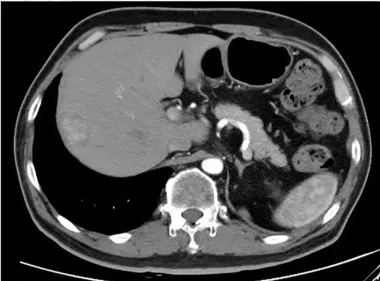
Treatment of rectosigmoid-junction SCC cancer. (B, C) CT scan showed a partial response in liver metastasis (40 mm x 27 mm) from arterial and portal phase images.
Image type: radiology (ct)